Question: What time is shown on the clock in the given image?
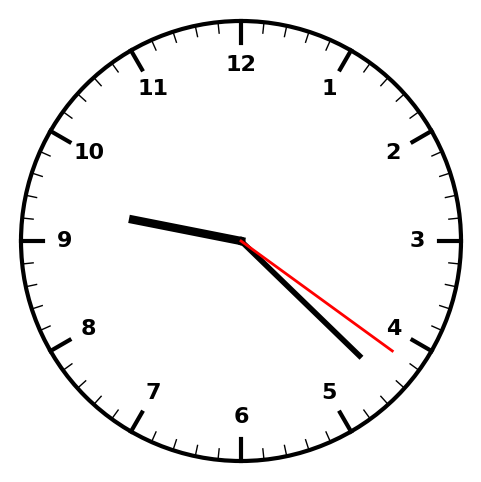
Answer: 09:22:21